Interaction volume radius: 5 \u00c5
Interaction volume height: 15 \u00c5
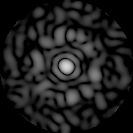
Disorder parameter: 0.8294